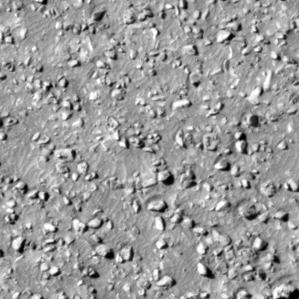
Label: non_frost